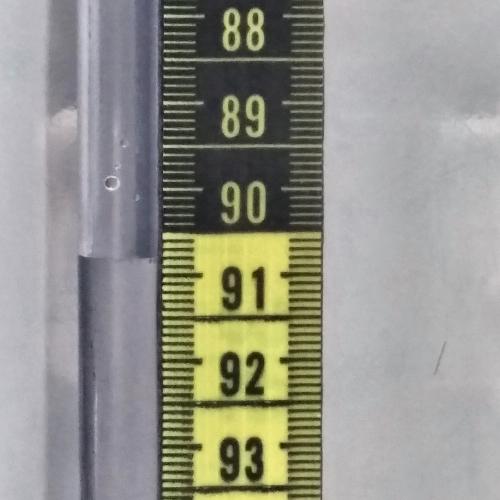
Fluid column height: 90.8 cm